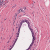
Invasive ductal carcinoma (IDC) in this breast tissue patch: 1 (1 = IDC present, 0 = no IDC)